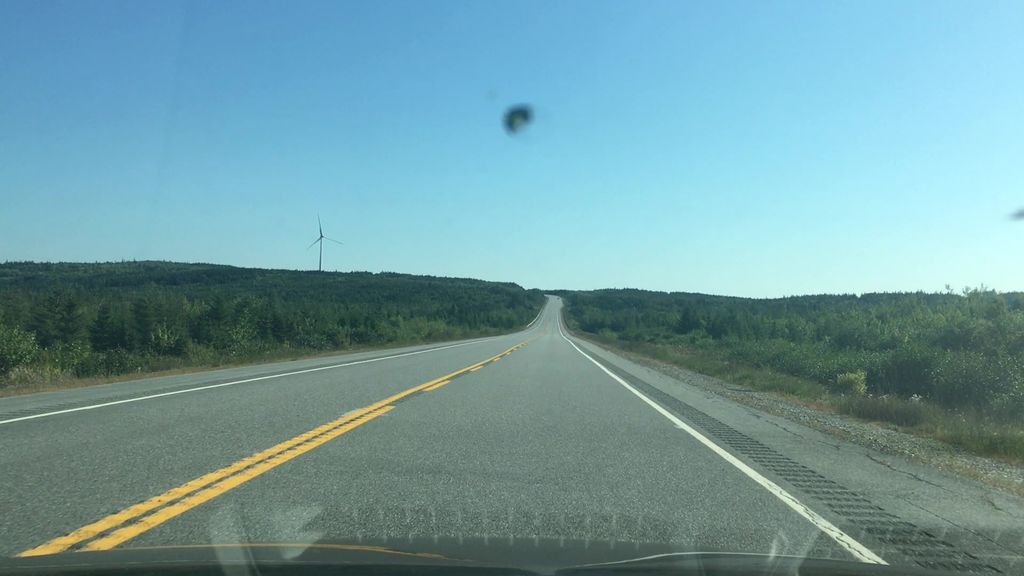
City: halifax